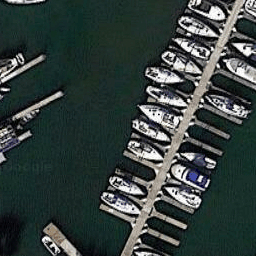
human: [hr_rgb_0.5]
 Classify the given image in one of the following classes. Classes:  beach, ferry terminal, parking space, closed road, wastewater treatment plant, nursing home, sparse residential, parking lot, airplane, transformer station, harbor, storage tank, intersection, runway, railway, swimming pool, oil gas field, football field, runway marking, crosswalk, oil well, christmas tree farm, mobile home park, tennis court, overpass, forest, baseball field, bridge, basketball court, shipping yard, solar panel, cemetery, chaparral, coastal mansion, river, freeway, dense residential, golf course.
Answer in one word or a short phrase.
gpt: harbor